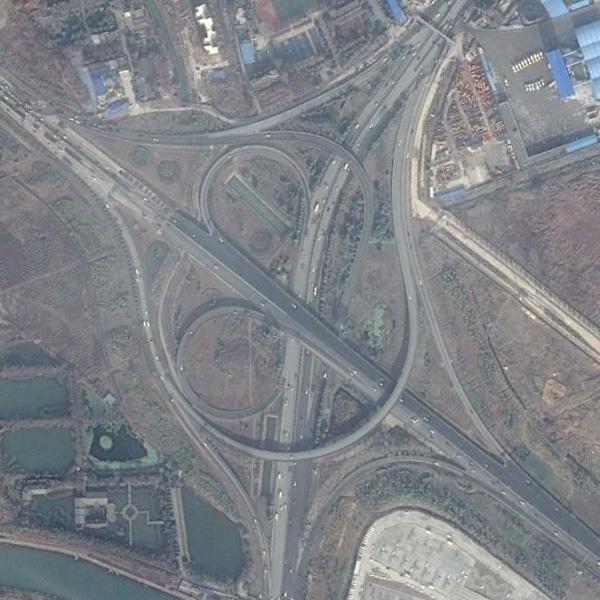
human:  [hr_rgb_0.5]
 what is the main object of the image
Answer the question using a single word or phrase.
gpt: viaduct